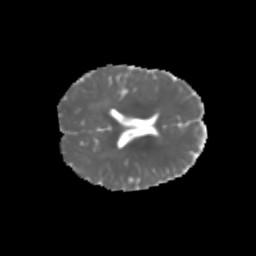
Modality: MD
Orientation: axial
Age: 6
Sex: male
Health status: healthy